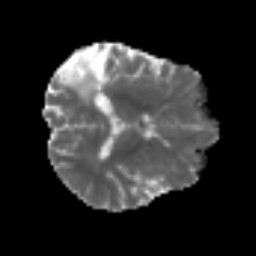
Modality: MD
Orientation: axial
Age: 68
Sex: male
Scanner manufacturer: siemens
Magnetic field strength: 3 T
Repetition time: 5.6 s
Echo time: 0.082 s